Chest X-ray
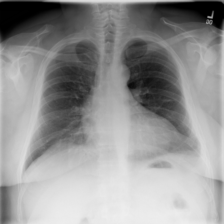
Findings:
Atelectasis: negative
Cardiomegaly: negative
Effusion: negative
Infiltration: negative
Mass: negative
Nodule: negative
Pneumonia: negative
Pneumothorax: negative
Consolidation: negative
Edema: negative
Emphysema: negative
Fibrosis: negative
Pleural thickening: negative
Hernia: negative